Interaction volume radius: 5 \u00c5
Interaction volume height: 35 \u00c5
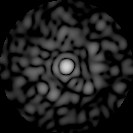
Disorder parameter: 0.8476